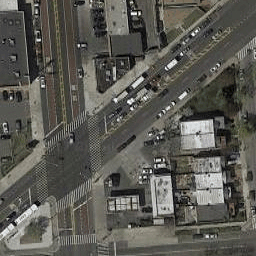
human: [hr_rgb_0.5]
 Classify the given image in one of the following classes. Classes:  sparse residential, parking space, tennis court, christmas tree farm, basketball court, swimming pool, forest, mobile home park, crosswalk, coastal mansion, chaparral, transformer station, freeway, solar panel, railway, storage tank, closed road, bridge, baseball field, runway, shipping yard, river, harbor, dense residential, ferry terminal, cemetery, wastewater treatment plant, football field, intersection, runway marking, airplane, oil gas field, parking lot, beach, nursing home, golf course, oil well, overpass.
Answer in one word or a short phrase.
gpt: intersection